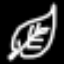
Label: leaf